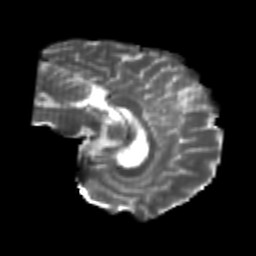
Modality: T2w
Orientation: sagittal
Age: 24
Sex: male
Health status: healthy
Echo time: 0.074 s